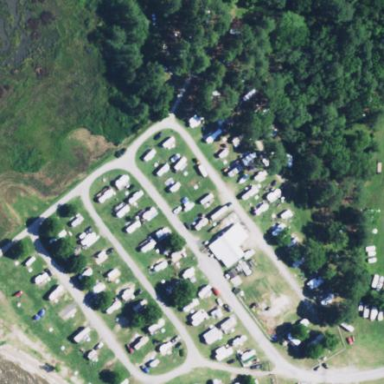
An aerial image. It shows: Campsite area with tents and caravans. Visitors can enjoy picnicking at the site.